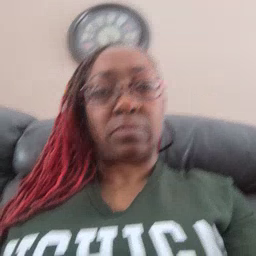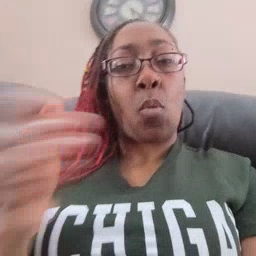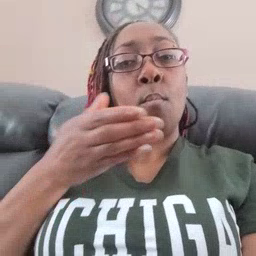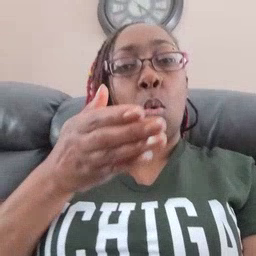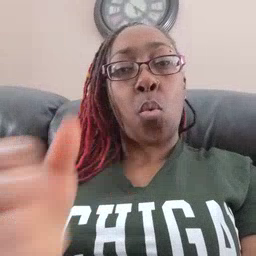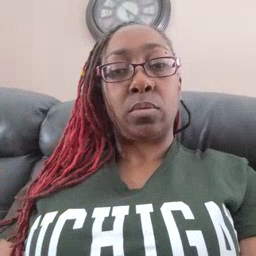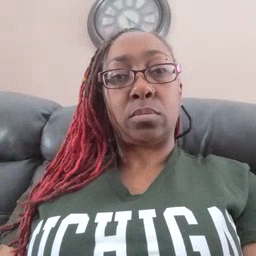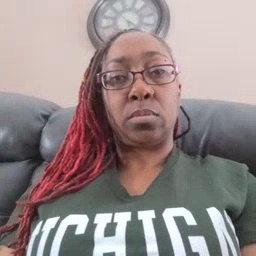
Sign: boat